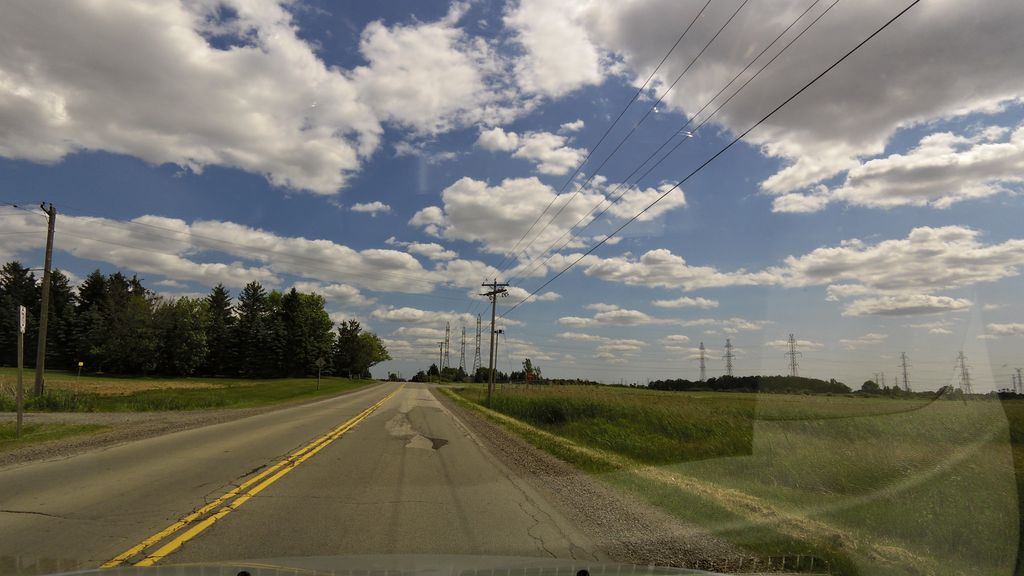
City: hamilton